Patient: sex M, age 83
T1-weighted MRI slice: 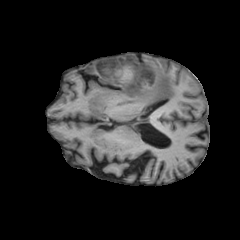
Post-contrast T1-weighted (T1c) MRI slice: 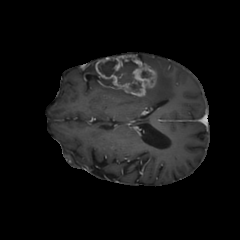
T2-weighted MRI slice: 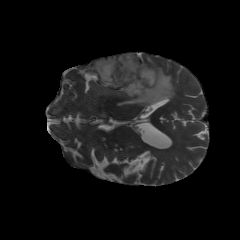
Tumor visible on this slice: yes
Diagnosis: Glioblastoma, IDH-wildtype
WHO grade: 4